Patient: sex M, age 76
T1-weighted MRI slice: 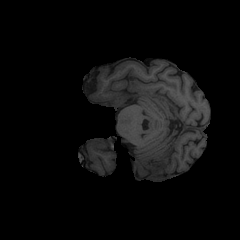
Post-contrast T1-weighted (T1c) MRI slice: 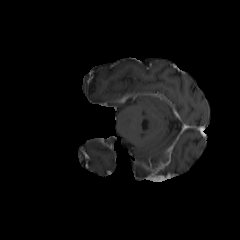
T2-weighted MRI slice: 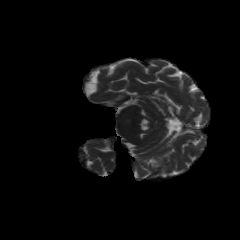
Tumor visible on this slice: no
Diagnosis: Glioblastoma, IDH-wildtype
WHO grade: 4